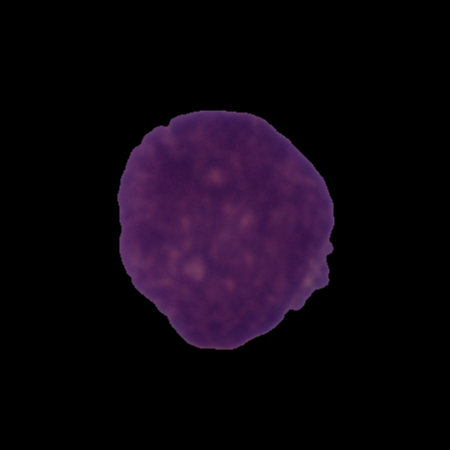
Label: cancer